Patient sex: F
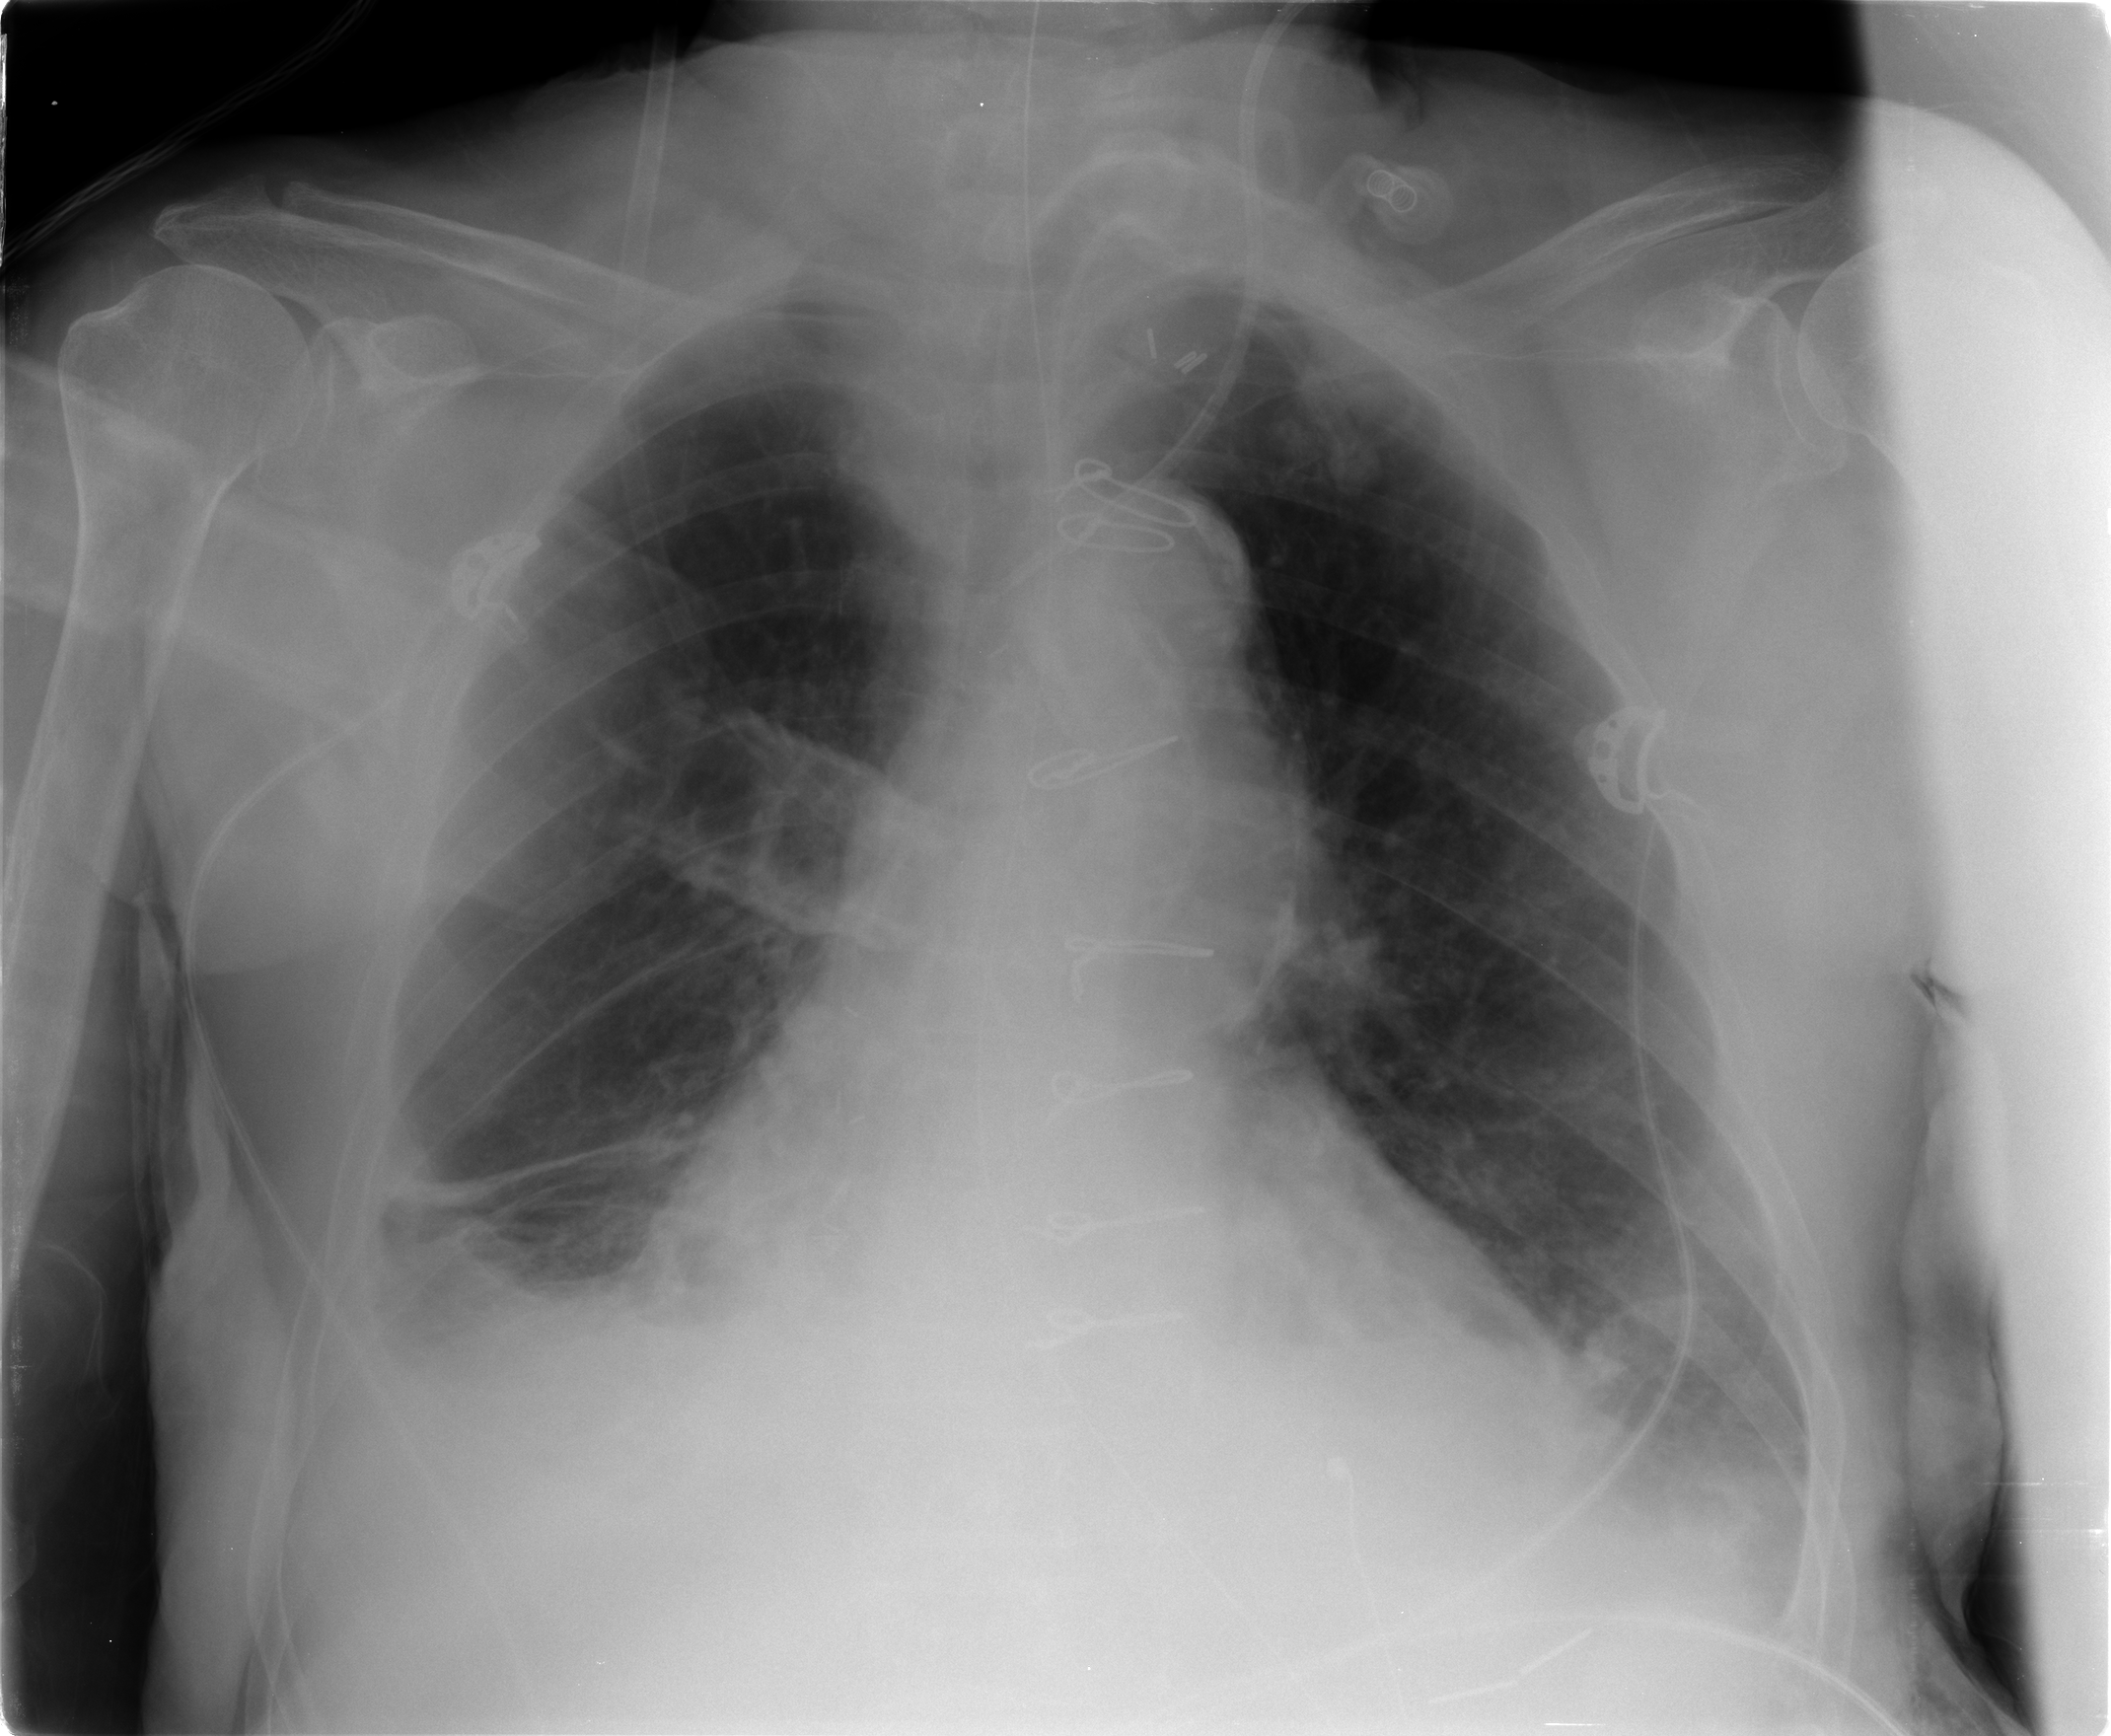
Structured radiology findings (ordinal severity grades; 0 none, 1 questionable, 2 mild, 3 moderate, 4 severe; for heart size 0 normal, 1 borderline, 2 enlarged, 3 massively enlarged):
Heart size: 2
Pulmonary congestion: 2
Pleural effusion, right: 2
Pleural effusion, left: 2
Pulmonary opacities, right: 0
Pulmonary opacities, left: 0
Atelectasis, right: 2
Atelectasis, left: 2